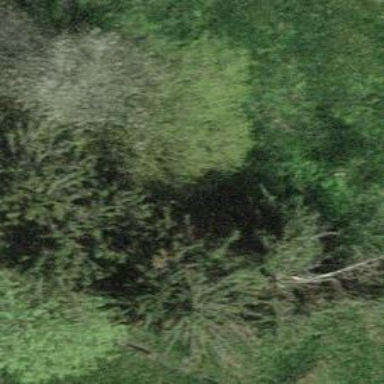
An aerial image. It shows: Beautiful tree in nature.